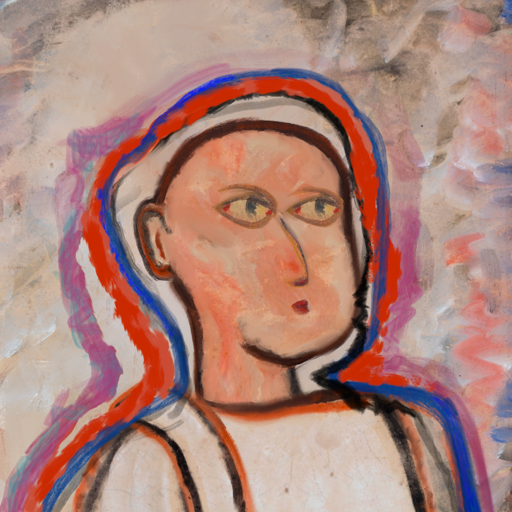
Background: Roy_Bahadur, Head And Neck Side: Roy_Bahadur, Face Side: GypsyMother, Bust: Roy_Bahadur, Hair Side: Experience, Head Accessory: Blank, Second Necklace: Blank, Necklace: Blank, Baby: Blank